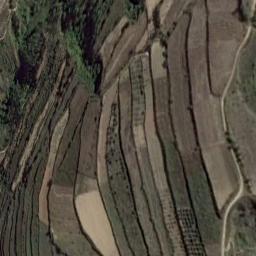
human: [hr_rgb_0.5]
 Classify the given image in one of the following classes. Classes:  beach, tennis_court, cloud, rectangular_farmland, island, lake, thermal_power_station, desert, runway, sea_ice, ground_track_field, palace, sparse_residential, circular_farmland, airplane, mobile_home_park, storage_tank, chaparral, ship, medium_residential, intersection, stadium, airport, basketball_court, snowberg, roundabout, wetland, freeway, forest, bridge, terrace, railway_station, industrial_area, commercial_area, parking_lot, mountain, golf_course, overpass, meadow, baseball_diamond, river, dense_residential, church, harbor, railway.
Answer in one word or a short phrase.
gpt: terrace